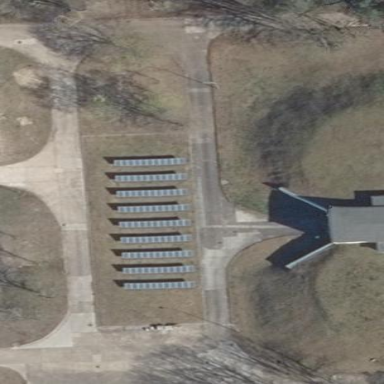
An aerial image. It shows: Solar photovoltaic panel generator.